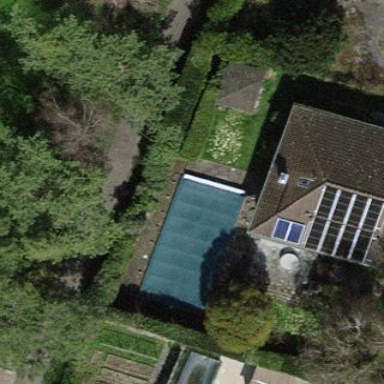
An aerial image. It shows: Swimming pool located in leisure land.